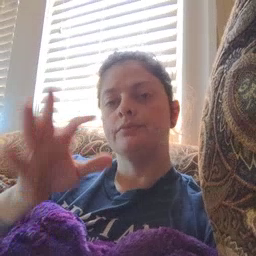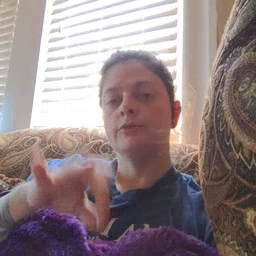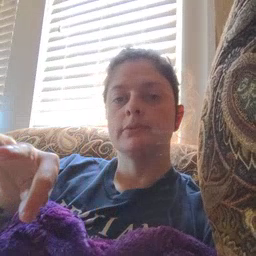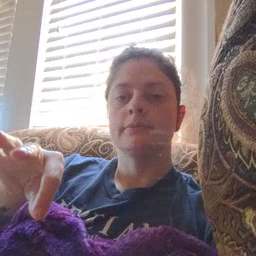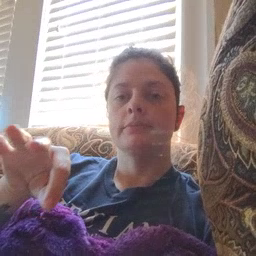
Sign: frenchfries